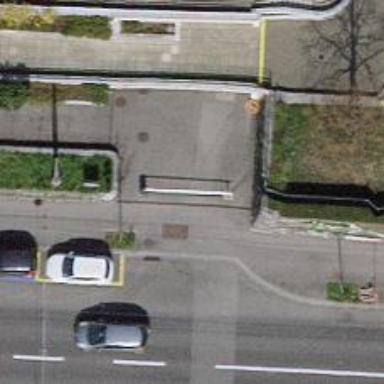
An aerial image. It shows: Lift gate barrier.